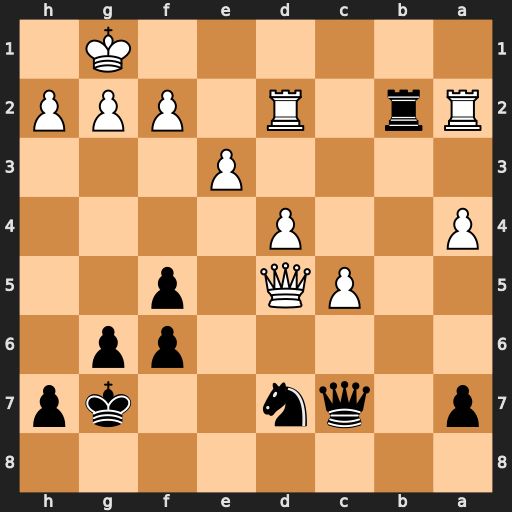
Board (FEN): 8/p1qn2kp/5pp1/2PQ1p2/P2P4/4P3/Rr1R1PPP/6K1
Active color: b
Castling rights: -
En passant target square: -
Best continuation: Rb1+ Rd1 Rxd1#